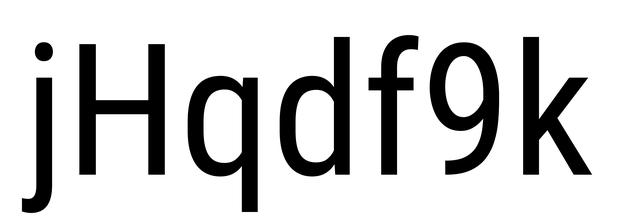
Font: Roboto_Condensed_Regular